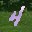
Label: 4